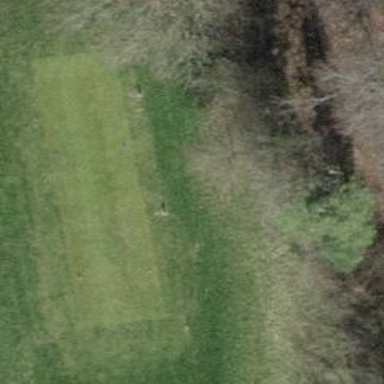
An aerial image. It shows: Grass area designated as golf tee.